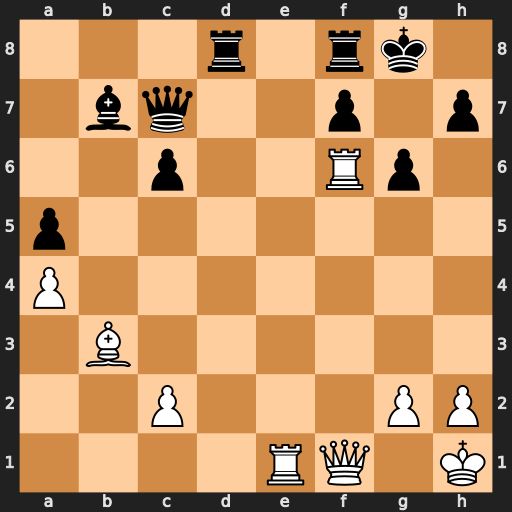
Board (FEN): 3r1rk1/1bq2p1p/2p2Rp1/p7/P7/1B6/2P3PP/4RQ1K
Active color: w
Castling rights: -
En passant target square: -
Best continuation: Rxf7 Rxf7 Qf6 Rf8 Re7 Qxe7 Qxe7